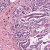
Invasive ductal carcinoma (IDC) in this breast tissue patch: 1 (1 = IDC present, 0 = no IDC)